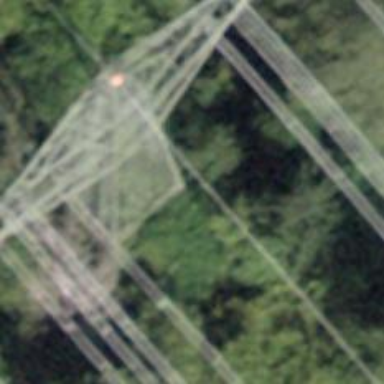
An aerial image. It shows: Power tower.